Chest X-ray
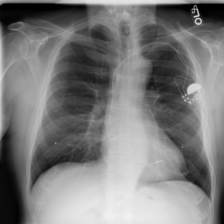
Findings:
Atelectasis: negative
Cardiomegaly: negative
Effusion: negative
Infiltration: negative
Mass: negative
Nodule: positive
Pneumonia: negative
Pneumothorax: negative
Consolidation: positive
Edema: negative
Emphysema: negative
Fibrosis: negative
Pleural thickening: negative
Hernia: negative